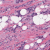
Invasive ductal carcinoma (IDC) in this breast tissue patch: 1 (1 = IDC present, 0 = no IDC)